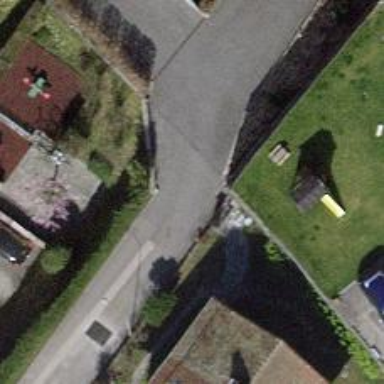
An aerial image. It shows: Residential road with asphalt surface and no sidewalks.